Question: I have a mysql table like this:

I'm trying to get a list of 'nid' values where 'tid' is '19' any value from '53, 16 or 89'. As per the current table, I'd expect the query returns '10' which is '=19' (4th row) and 'IN (53,16,89)' (last row).
I could get this as 2 separate queries like these:
'''
SELECT nid FROM {term_node} WHERE tid IN (53,16,89)
SELECT nid FROM {term_node} WHERE tid = 19
'''
(term_node is the table in screenshot). I'm using PHP for this application so I can combine results of these 2 queries to get the desired result (which is 10). But I think there could be a way to get this from a single database query.
I read about Union but honestly I don't know how to make use of it.
I hope I'm clear with the question and thank you very much in advance.
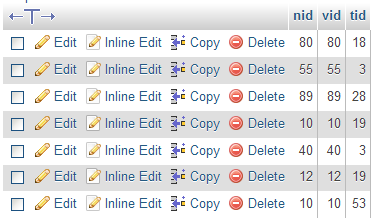
Answer: A 'UNION' won't help you here. What you want is an intersection. Some databases have an <URL> keyword that does what you want, but not MySQL unfortunately.
You can get what you want by using an inner join:
'''
SELECT DISTINCT TN1.nid
FROM term_node AS TN1
JOIN term_node AS TN2
ON TN1.nid = TN2.nid
AND TN2.tid = 19
WHERE TN1.tid IN (53, 16, 89)
'''
See it working online: <URL>